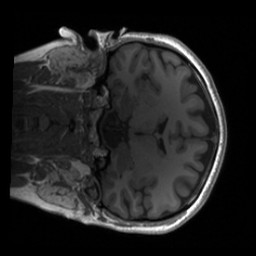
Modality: T1w
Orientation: coronal
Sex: female